Question: I am doing a django project, a music app .It contains artist name,album title,genre and image. When I create a search form ,I get this error.I am using django version 1.9.1
view.py
'''
from django.views import generic
from . models import Album
from django.views.generic.edit import CreateView , UpdateView ,DeleteView
from django.core.urlresolvers import reverse_lazy
from django.shortcuts import render,redirect
from django.contrib.auth import authenticate,login
from django.views.generic import View
from .forms import UserForm
from django.db.models import Q
def get_queryset(self):
query= self.request.GET.get('q')
if query:
return Album.objects.filter(Q(album_title__icontains=query))
else:
return Album.objects.all()
'''
form.py
'''
<form class="navbar-form navbar-left" method="GET" action="">
<div class="form-group">
<input type="text" class="form-control" name="q" value='{{ request.GET.q }}'>
</div>
<button type="submit" class="btn btn-default" >search</button>
</form>
'''
url.py
'''
#checking for search
url(r'^search/$', views.get_queryset, name='search'),
'''
Image of error in browser:

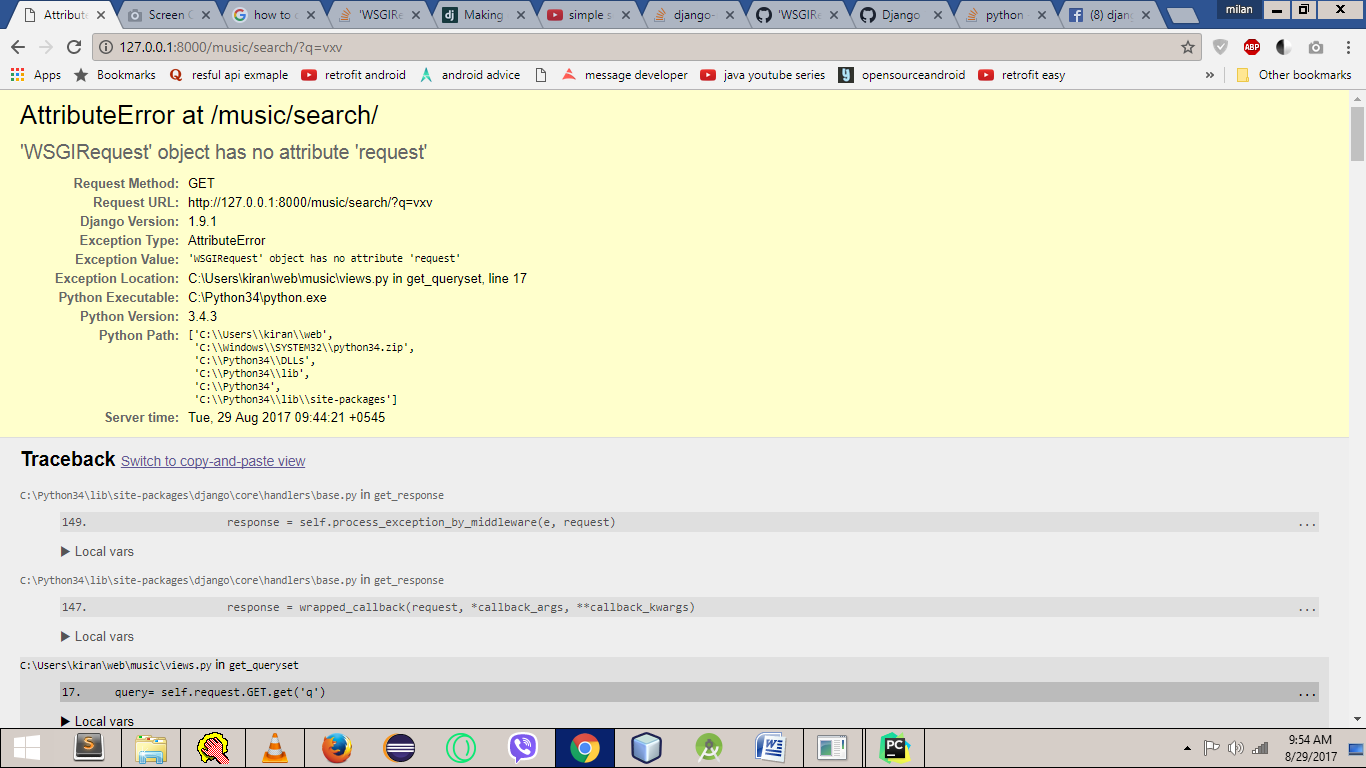
Answer: 'get_queryset' is not a 'View' class, so the 'self' argument is actually the request object.
To correct your problem you can simply do:
'''
def get_queryset(request):
query= request.GET.get('q')
if query:
return Album.objects.filter(album_title__icontains=query)
else:
return Album.objects.all()
'''
but I suggest to double check the docs about the <URL>.